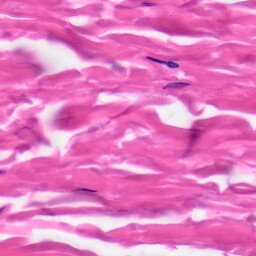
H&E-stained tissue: Skin